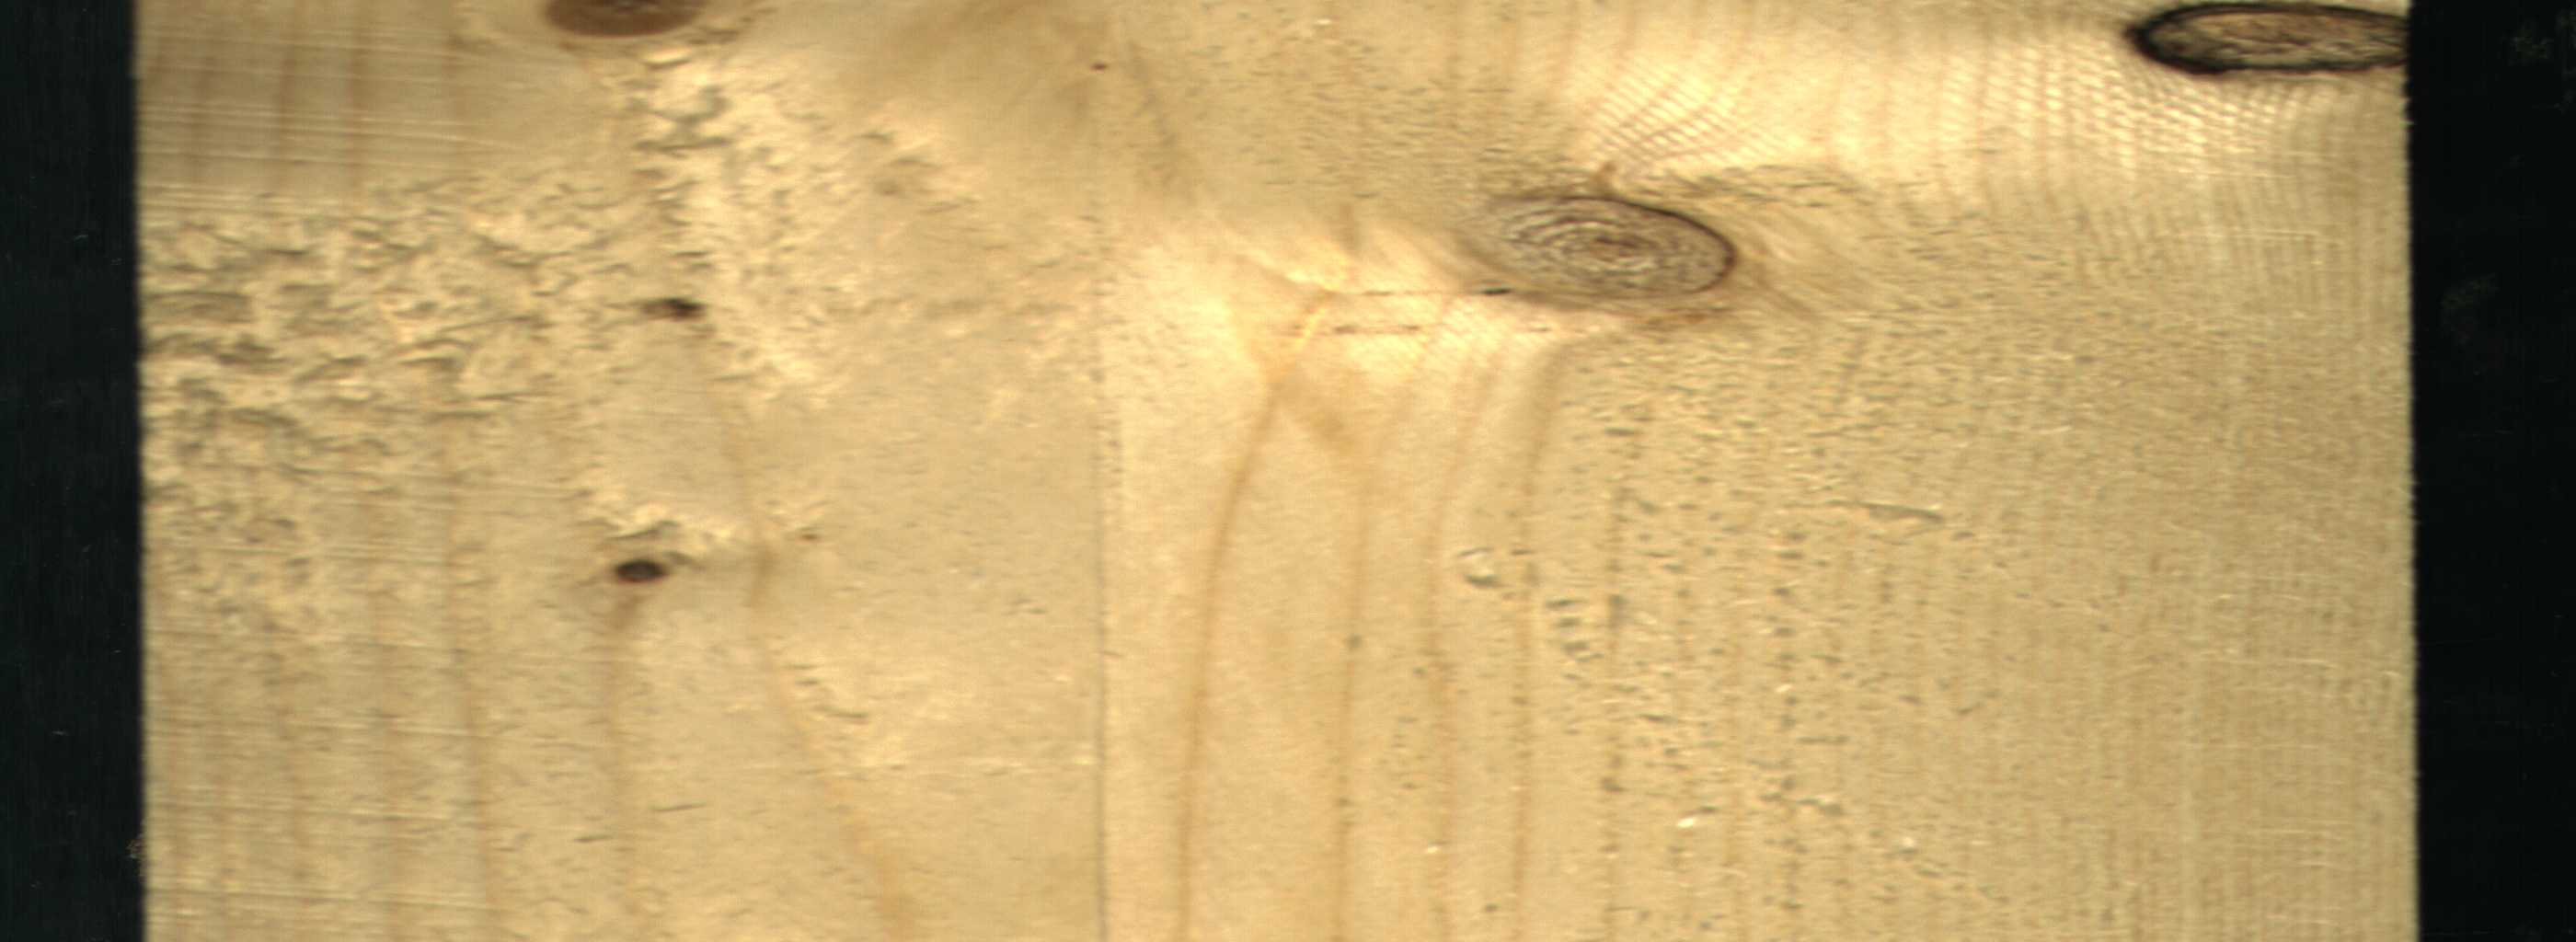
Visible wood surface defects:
Dead_Knot
Dead_Knot
Live_Knot
Live_Knot